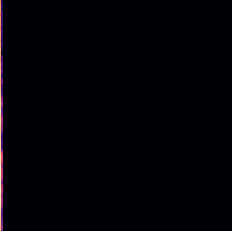
Sound class: Cow